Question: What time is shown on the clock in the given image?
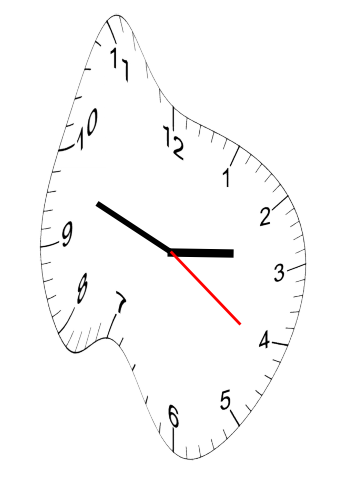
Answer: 02:48:21